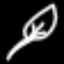
Label: leaf